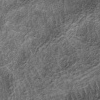
Atmospheric dust classification: not_dusty